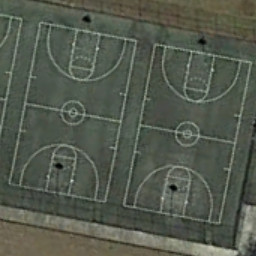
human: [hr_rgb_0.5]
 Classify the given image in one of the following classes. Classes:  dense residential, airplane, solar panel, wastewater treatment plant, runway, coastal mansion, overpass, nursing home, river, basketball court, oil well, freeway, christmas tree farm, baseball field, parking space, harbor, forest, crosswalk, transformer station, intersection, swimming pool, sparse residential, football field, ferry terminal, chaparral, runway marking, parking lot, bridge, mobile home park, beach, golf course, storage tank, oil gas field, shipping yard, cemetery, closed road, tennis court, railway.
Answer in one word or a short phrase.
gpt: basketball court